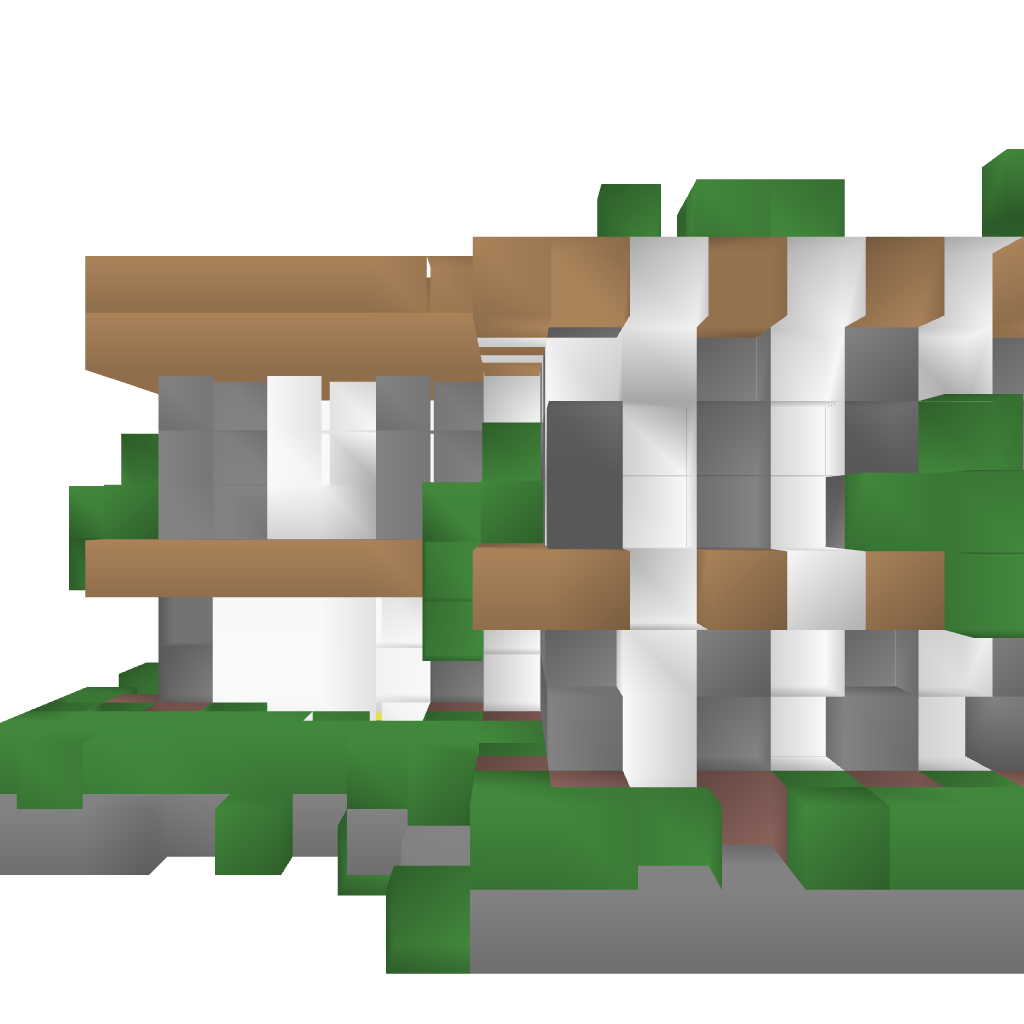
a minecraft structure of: Little Modern wood House good quality